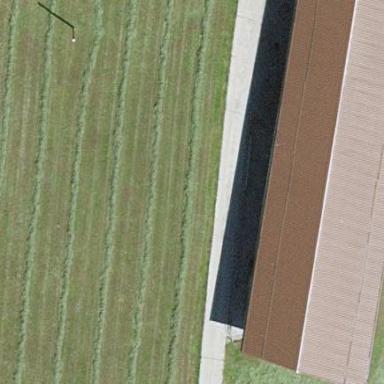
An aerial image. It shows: Farm auxiliary building.